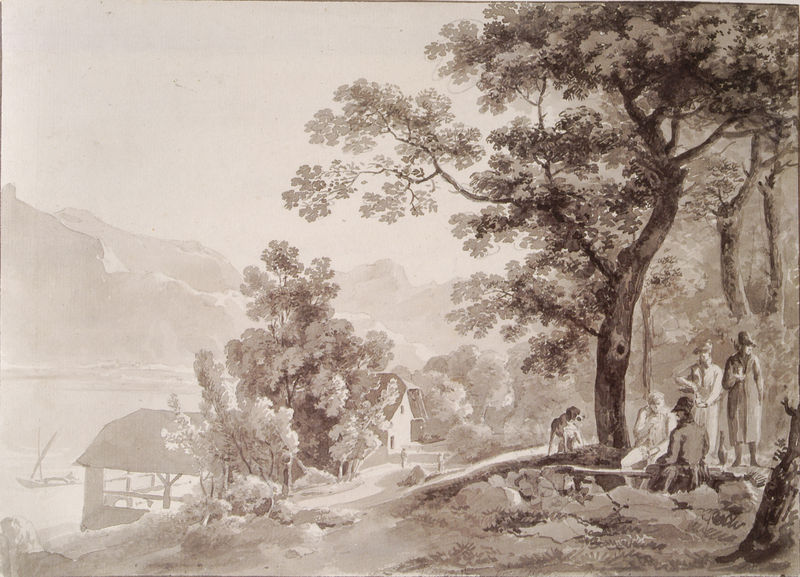
Titel: Vauvrier, nahe dem Genfer See
Künstler: Johann Georg von Dillis
Standort: München
Institution: Staatliche Graphische Sammlung
Schlagwörter: baum, berg, blätter, gemälde, gruppe, himmel, laub, mann, wasser, weiß, aquarell, bäume, fluss, landschaft, menschen, see, sitzen, teich, ufer, äste, braun, fenster, frau, grau, hell, hut, hüte, licht, männer, schwarz, strasse, zeichnung, ausblick, haus, hund, hunde, schnee, tier, weg, leute, malerei, mensch, stehen, steine, ast, bach, baumstamm, ferne, häuser, hügel, mühle, natur, stamm, zweige, gewässer, hütte, pfad, sonne, land, mantel, realismus, sitzend, stehend, blatt, wald, boot, boote, kahn, schiff, schiffe, segel, papier, ruhe, ansicht, ort, fischer, mast, abhang, berge, gebirge, gipfel, hang, sonnenlicht, dorf, nebel, monochrom, wasserfarbe, steil, hof, hütten, idylle, pause, rast, bank, grisaille, sepia, kai, romantik, pier, querformat, steg, impressionistisch, geländer, laviert, tusche, wasserfarben, bayern, spaziergang, alpen, brett, druck, loch, radierung, stich, schwarzweiß, mäntel, dreispitz, pinsel, jagd, tinte, arkaden, astloch, jäger, gewehr, bootshaus, jagdhund, rinde, laubbäume, eiche, waldstück, flinte, jagdgesellschaft, arkadien, umbra, schemen, kupferstich, hirte, bergsee, anlegestelle, angler, flussufer, holzschiff, förster, hirt, carolsfeld, julius, schnorr, alpensee, verblasst, landschaftszeichnung, schweißhund, landschaf, jolle, paus, baumloch, fischerhaus, bootshasu, fährstation, gruppe von reisenden mit hund, 4 personen, sepia-farben